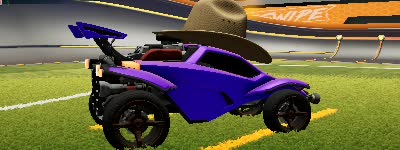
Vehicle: octane